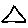
Label: triangle